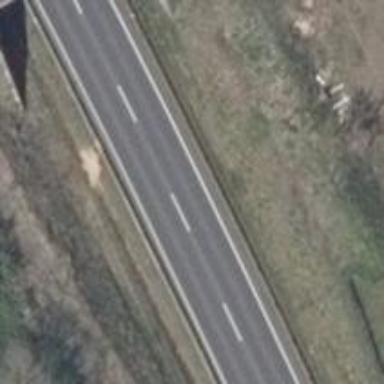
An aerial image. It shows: Asphalt road classified as primary highway. It is designated as motorroad.